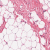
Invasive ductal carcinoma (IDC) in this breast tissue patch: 0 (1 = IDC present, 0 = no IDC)